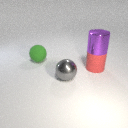
large gray metal sphere in front of large red rubber cylinder